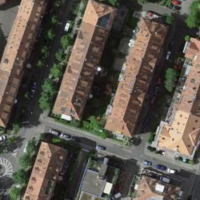
EUNIS habitat code: 54
Species observed at this site:
Symphoricarpos albus